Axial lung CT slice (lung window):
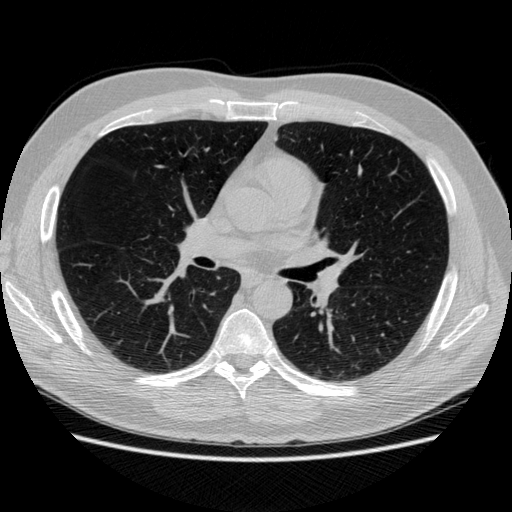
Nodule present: no